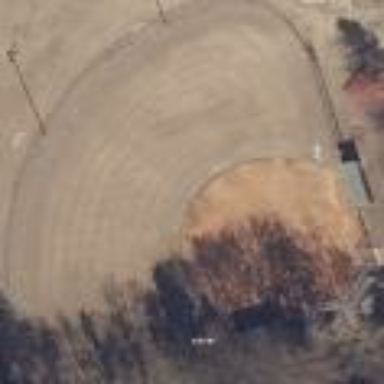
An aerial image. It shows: Baseball pitch for leisure land activities.